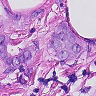
Metastatic tissue present: yes